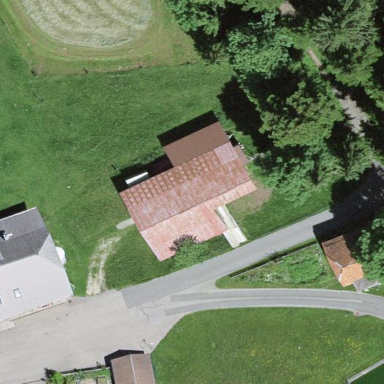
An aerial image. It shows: Rural barn.